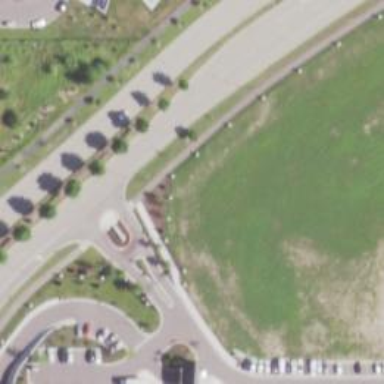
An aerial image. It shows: Secondary link road with asphalt surface.